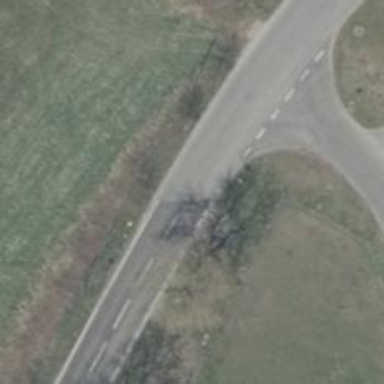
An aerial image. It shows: Secondary road with asphalt surface.